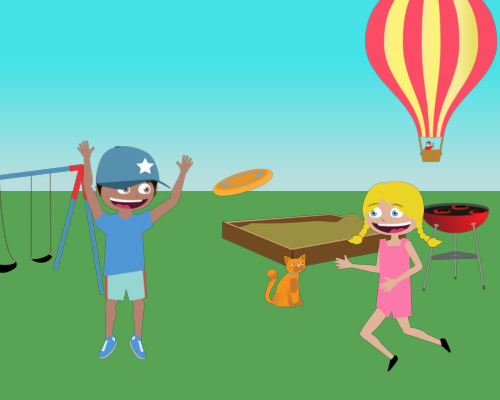
on the left side is a swing set cut off in front it is the smile boy large size arms up wearing the blue baseball hat to the right is large frisbee to the right of the swing set is small size sandbox and a cat in front of the sandbox to the right of the sandbox is the large grill in front of it is a large smile girl running left and above the girl is large hot air balloon